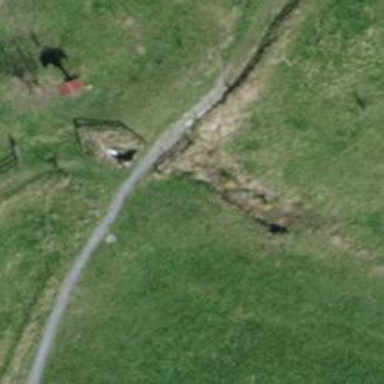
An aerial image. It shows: Path leading to bridge.